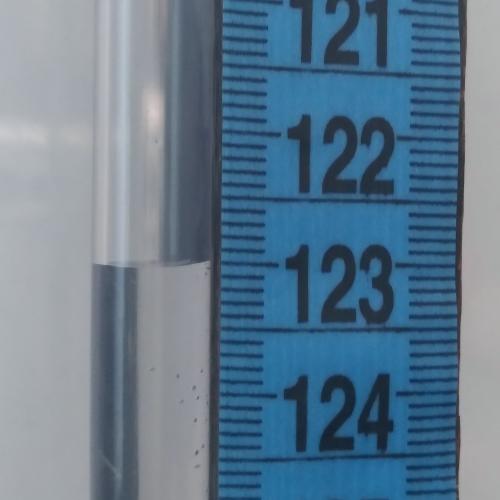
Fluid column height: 123.0 cm